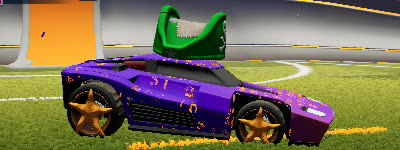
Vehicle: breakout